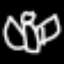
Label: angel